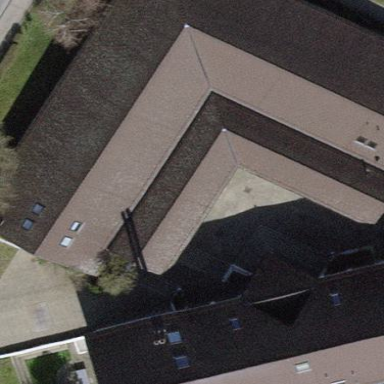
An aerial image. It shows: School building located within sports center.